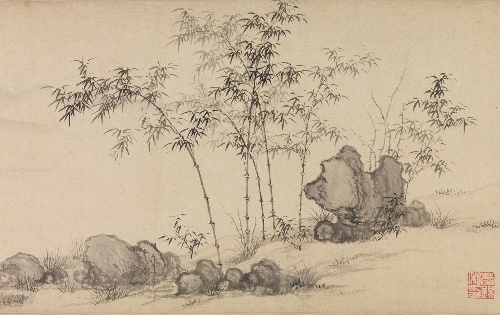
Title: 元/明   趙原   倣燕文貴范寬山水圖  元/明   沈巽竹石   合卷|Bamboo grove
Artist: Shen Xun
Artist bio: (active ca. 1370–1400)
Date: late 14th century
Object type: Handscroll
Classification: Paintings
Medium: Handscroll; ink and color on paper
Culture: China
Period: Yuan (1271–1368) or Ming (1368–1644) dynasty
Dimensions: Image: 9 13/16 x 25 in. (24.9 x 63.5 cm)
Overall with mounting: 10 1/8 x 347 5/16 in. (25.7 x 882.2 cm)
Department: Asian Art
Credit line: Edward Elliott Family Collection, Purchase, The Dillon Fund Gift, 1981
Accession year: 1981
Repository: Metropolitan Museum of Art, New York, NY
Tags: Bamboo